Interaction volume radius: 10 \u00c5
Interaction volume height: 25 \u00c5
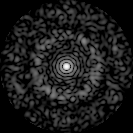
Disorder parameter: 0.8411